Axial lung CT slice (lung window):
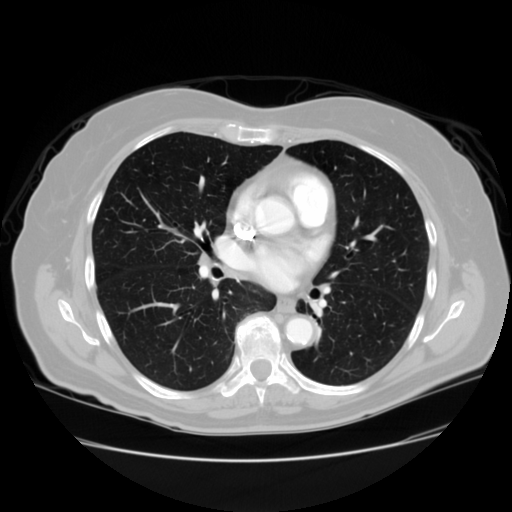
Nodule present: no